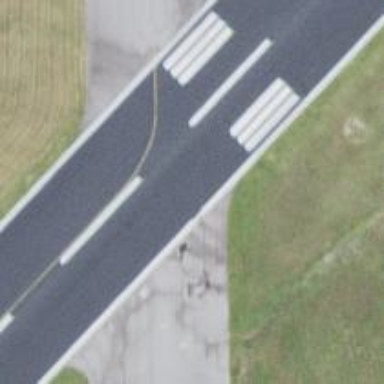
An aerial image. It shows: Asphalt runway at the airport.